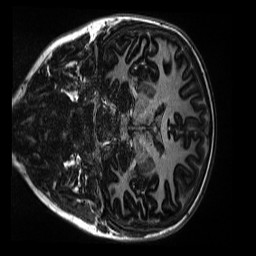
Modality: MP2RAGE
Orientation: coronal
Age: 9
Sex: female
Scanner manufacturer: siemens
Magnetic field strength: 3 T
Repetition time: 4 s
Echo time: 0.00303 s